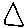
Label: triangle